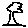
Label: tree